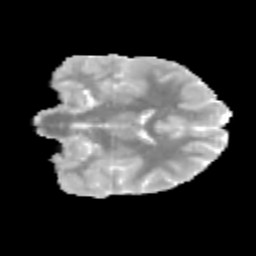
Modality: MD
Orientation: coronal
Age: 11
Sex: female
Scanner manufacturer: siemens
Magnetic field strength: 3 T
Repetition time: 3.8 s
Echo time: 0.07 s